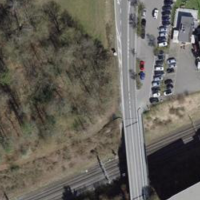
EUNIS habitat code: 44
Species observed at this site:
Milvus milvus
Corvus corone